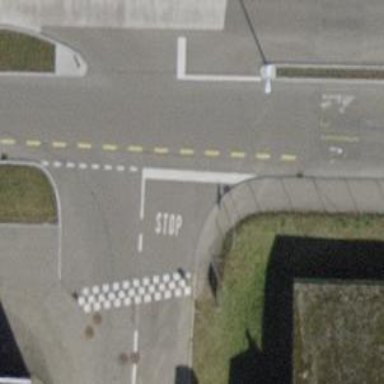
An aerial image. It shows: Unmarked crossing with traffic calming table.